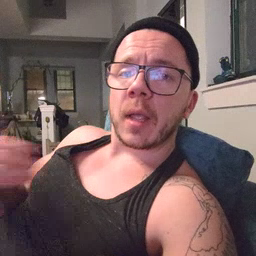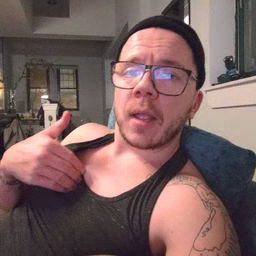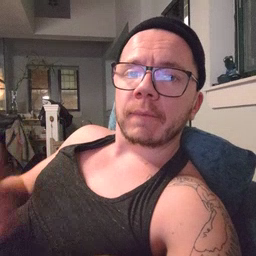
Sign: have